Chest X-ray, PA view. Patient: 49 years old, sex F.
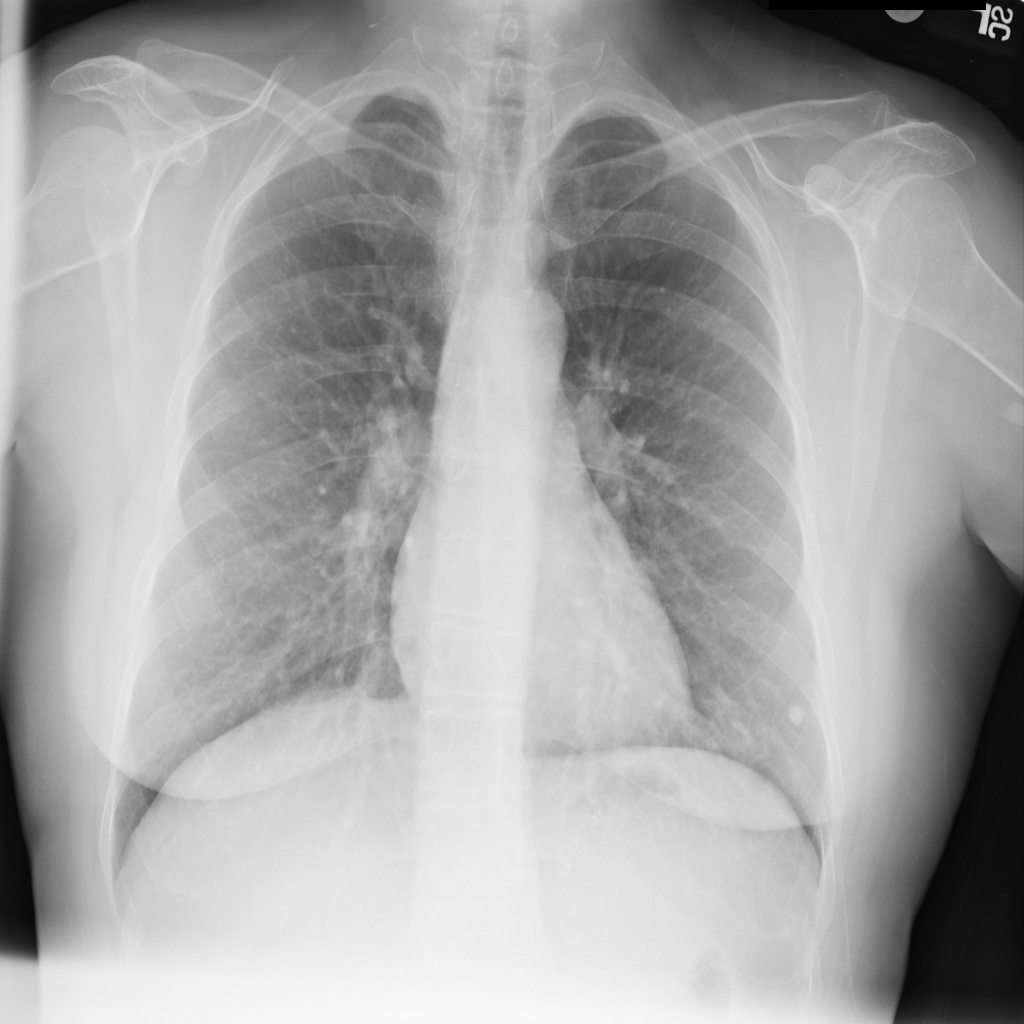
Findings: No Finding